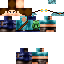
A male human skin with medium skin, wearing brown long hair dressed in a blue hoodie and blue pants, featuring a closed mouth.